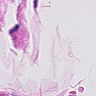
Metastatic tissue present: no